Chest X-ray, PA view. Patient: 36 years old, sex F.
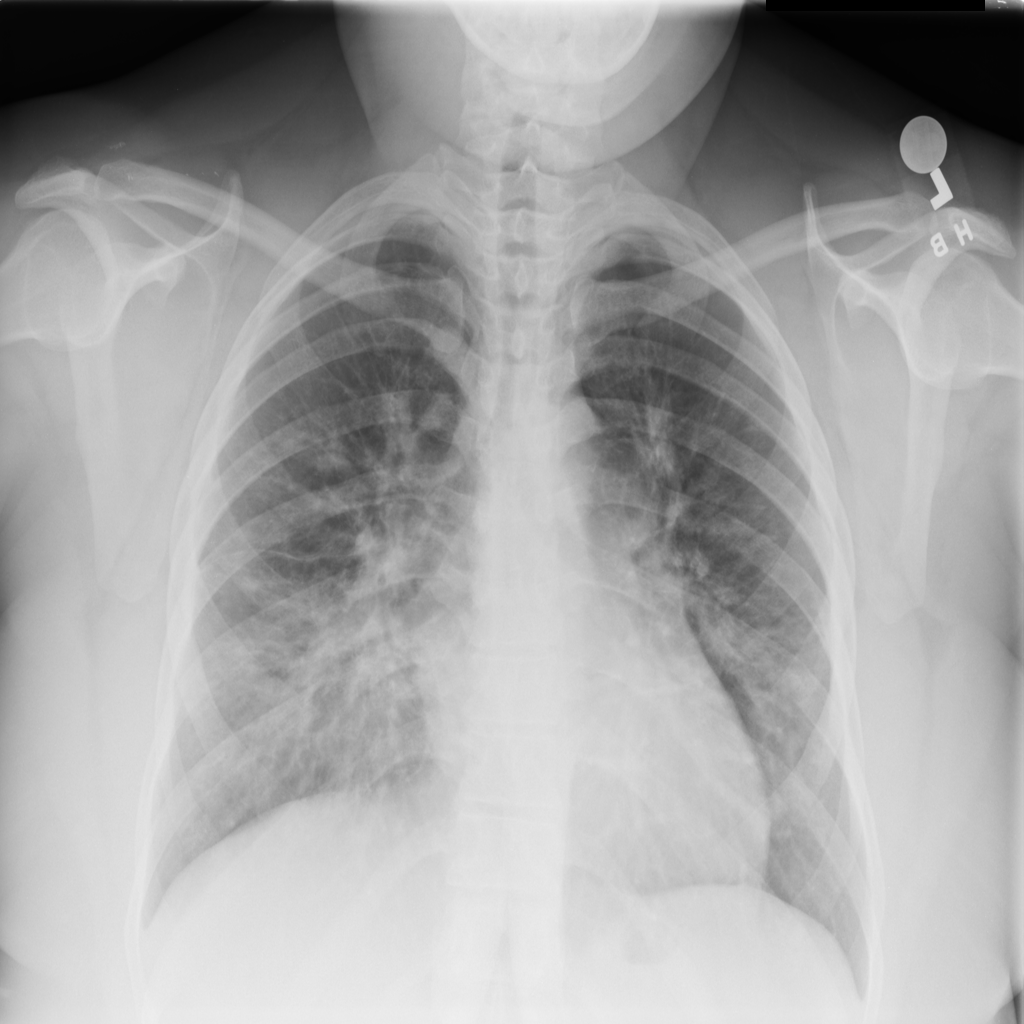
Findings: Fibrosis, Infiltration